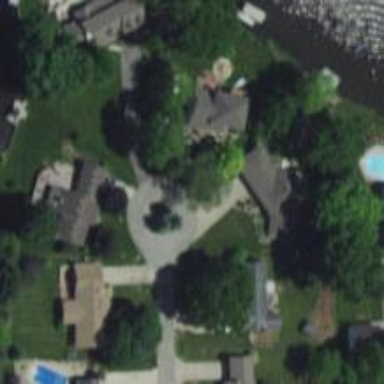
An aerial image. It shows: Driveway.